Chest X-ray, PA view. Patient: 59 years old, sex F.
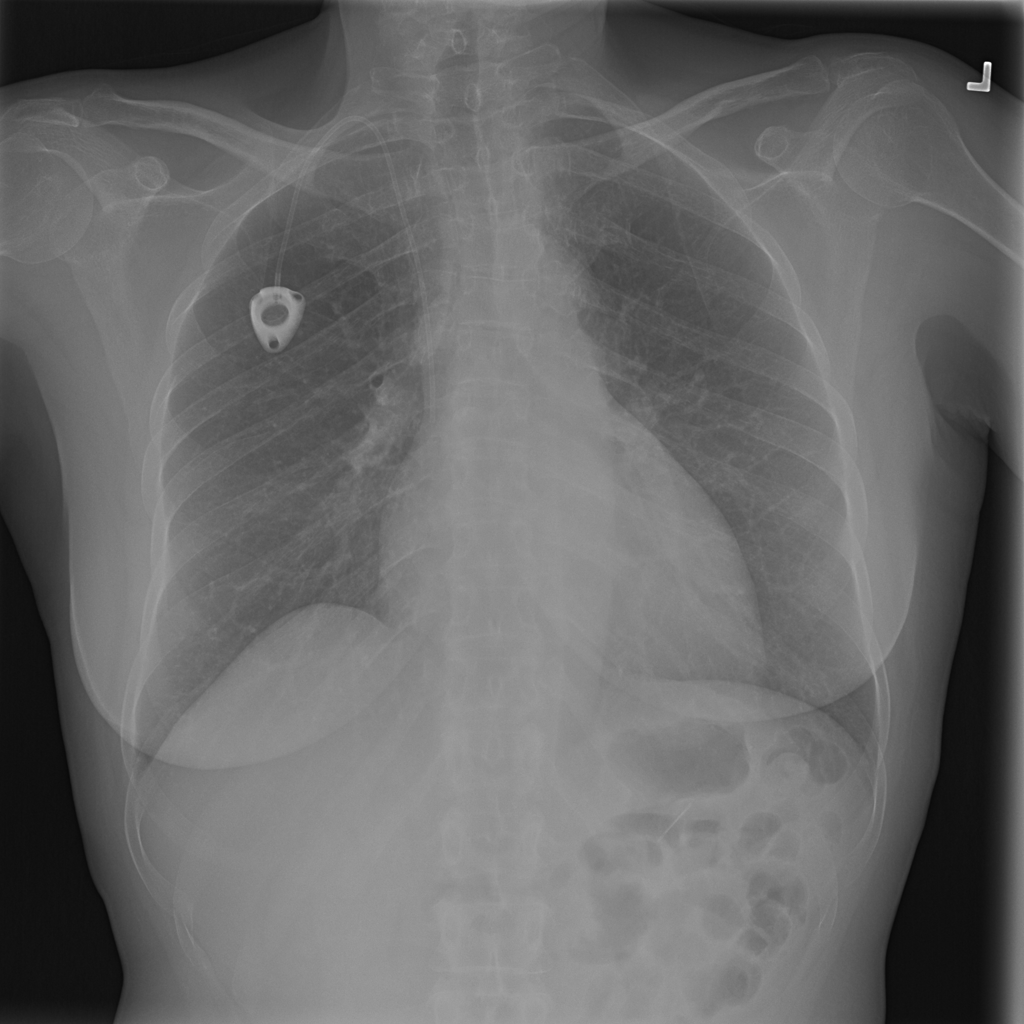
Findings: No Finding